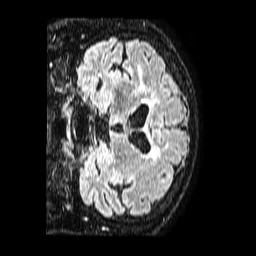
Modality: FLAIR
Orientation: coronal
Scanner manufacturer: philips
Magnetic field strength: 1.5 T
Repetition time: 4.8 s
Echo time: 0.3 s